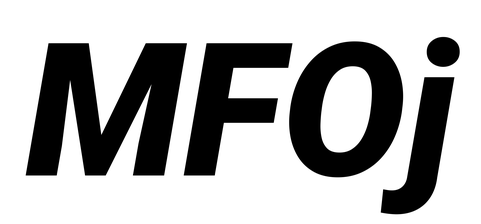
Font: Roboto-Italic_Black_Italic